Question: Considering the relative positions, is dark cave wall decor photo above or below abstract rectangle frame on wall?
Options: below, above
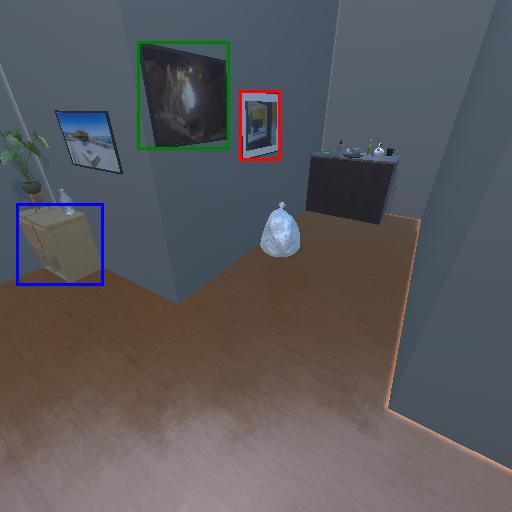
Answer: below